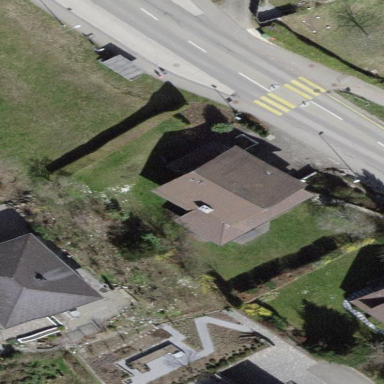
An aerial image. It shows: Residential building with gabled roof covered in brown roof tiles. The roof orientation is across.